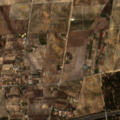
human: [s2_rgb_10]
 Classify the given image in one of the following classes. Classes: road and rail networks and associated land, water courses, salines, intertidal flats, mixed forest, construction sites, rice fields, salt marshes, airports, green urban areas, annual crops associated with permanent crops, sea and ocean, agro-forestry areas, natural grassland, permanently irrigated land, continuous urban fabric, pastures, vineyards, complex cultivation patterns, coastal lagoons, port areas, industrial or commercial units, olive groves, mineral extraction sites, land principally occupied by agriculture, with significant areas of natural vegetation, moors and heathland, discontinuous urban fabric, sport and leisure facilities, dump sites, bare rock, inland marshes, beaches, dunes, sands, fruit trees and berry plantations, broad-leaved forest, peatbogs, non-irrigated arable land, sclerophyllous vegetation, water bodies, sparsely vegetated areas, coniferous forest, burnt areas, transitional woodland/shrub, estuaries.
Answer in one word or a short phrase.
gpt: vineyards, complex cultivation patterns, broad-leaved forest